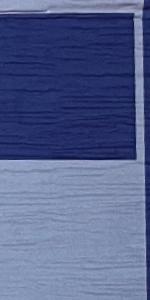
Label: Empty